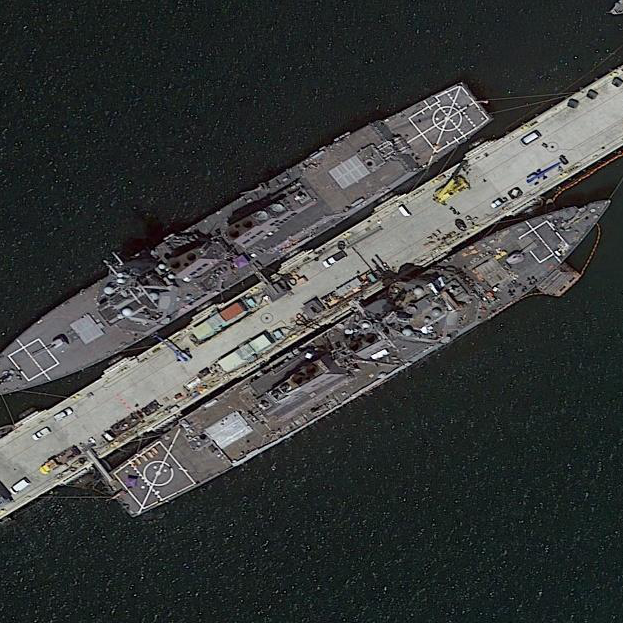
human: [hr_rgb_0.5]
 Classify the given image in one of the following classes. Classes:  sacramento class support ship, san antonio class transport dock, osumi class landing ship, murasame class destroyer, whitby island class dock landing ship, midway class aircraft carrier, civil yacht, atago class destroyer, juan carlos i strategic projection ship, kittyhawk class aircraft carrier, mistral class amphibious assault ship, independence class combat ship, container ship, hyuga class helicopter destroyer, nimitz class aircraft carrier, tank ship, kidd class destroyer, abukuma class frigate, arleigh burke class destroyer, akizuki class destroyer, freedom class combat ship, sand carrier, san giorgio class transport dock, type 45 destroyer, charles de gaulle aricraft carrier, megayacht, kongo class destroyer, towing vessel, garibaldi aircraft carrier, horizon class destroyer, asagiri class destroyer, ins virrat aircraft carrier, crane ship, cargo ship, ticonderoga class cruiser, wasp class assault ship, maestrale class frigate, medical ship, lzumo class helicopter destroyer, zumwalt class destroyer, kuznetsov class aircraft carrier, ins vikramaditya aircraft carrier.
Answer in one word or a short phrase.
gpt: Arleigh Burke class destroyer